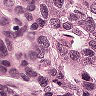
Metastatic tissue present: yes